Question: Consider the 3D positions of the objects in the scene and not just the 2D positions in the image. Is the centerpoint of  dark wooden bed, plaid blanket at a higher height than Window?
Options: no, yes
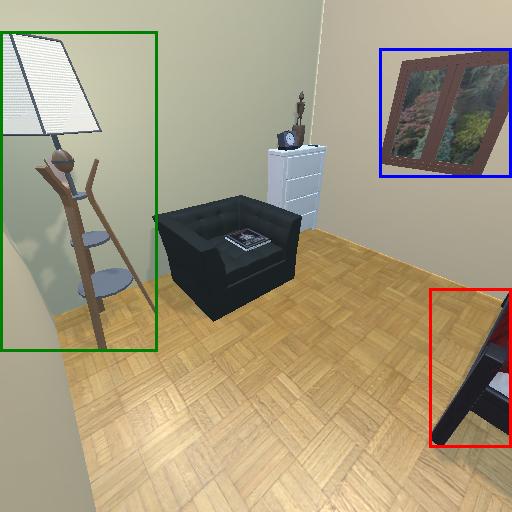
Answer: no